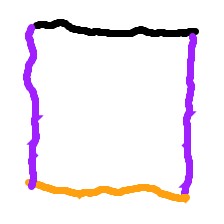
Shape: square